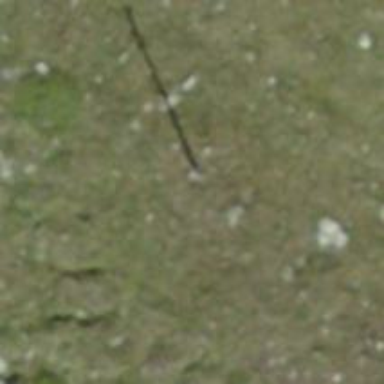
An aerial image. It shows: Power pole.